Question: I am looking for an algorithm to prune short line segments from the output of an edge detector. As can be seen in the image (and link) below, there are several small edges detected that aren't "long" lines. Ideally I'd like just the 4 sides of the quadrangle to show up after processing, but if there are a couple of stray lines, it won't be a big deal... Any suggestions?

<URL>
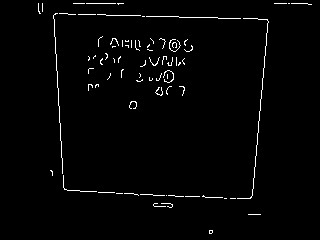
Answer: Before finding the edges pre-process the image with an or operation (or both), that is, followed by , or followed by . this should remove the smaller objects but leave the larger ones roughly the same.
I've looked for online examples, and the best I could find was on page 41 of <URL> PDF.